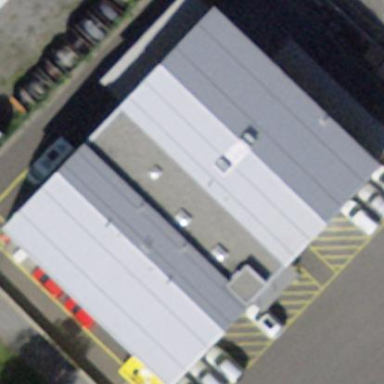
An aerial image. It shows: Commercial building.